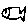
Label: fish